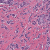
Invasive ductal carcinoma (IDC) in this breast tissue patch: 1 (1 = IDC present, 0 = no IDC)